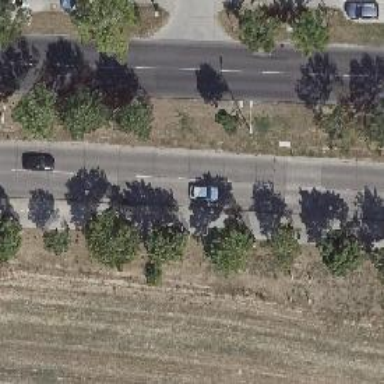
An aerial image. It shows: Avenue lined with deciduous broadleaved trees.